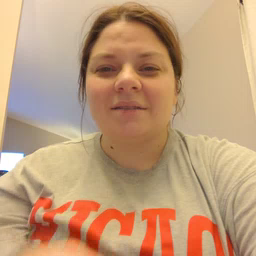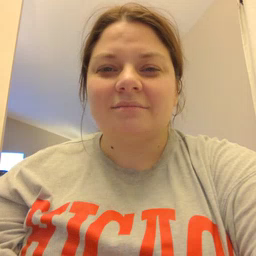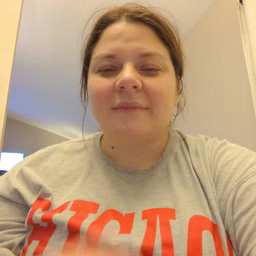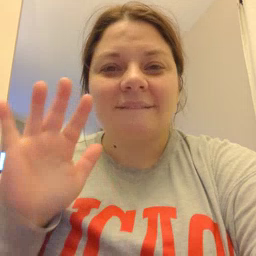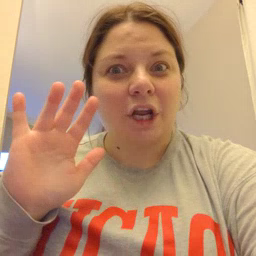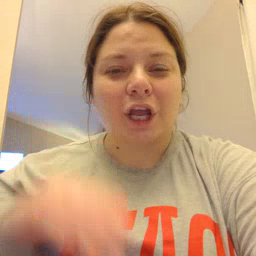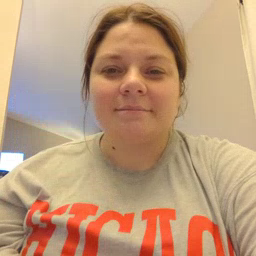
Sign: finger